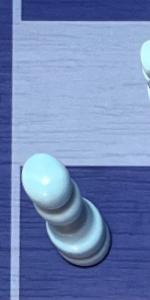
Label: Pawn_White